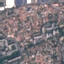
Land use / land cover class: Residential